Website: macys
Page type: customer-info-address
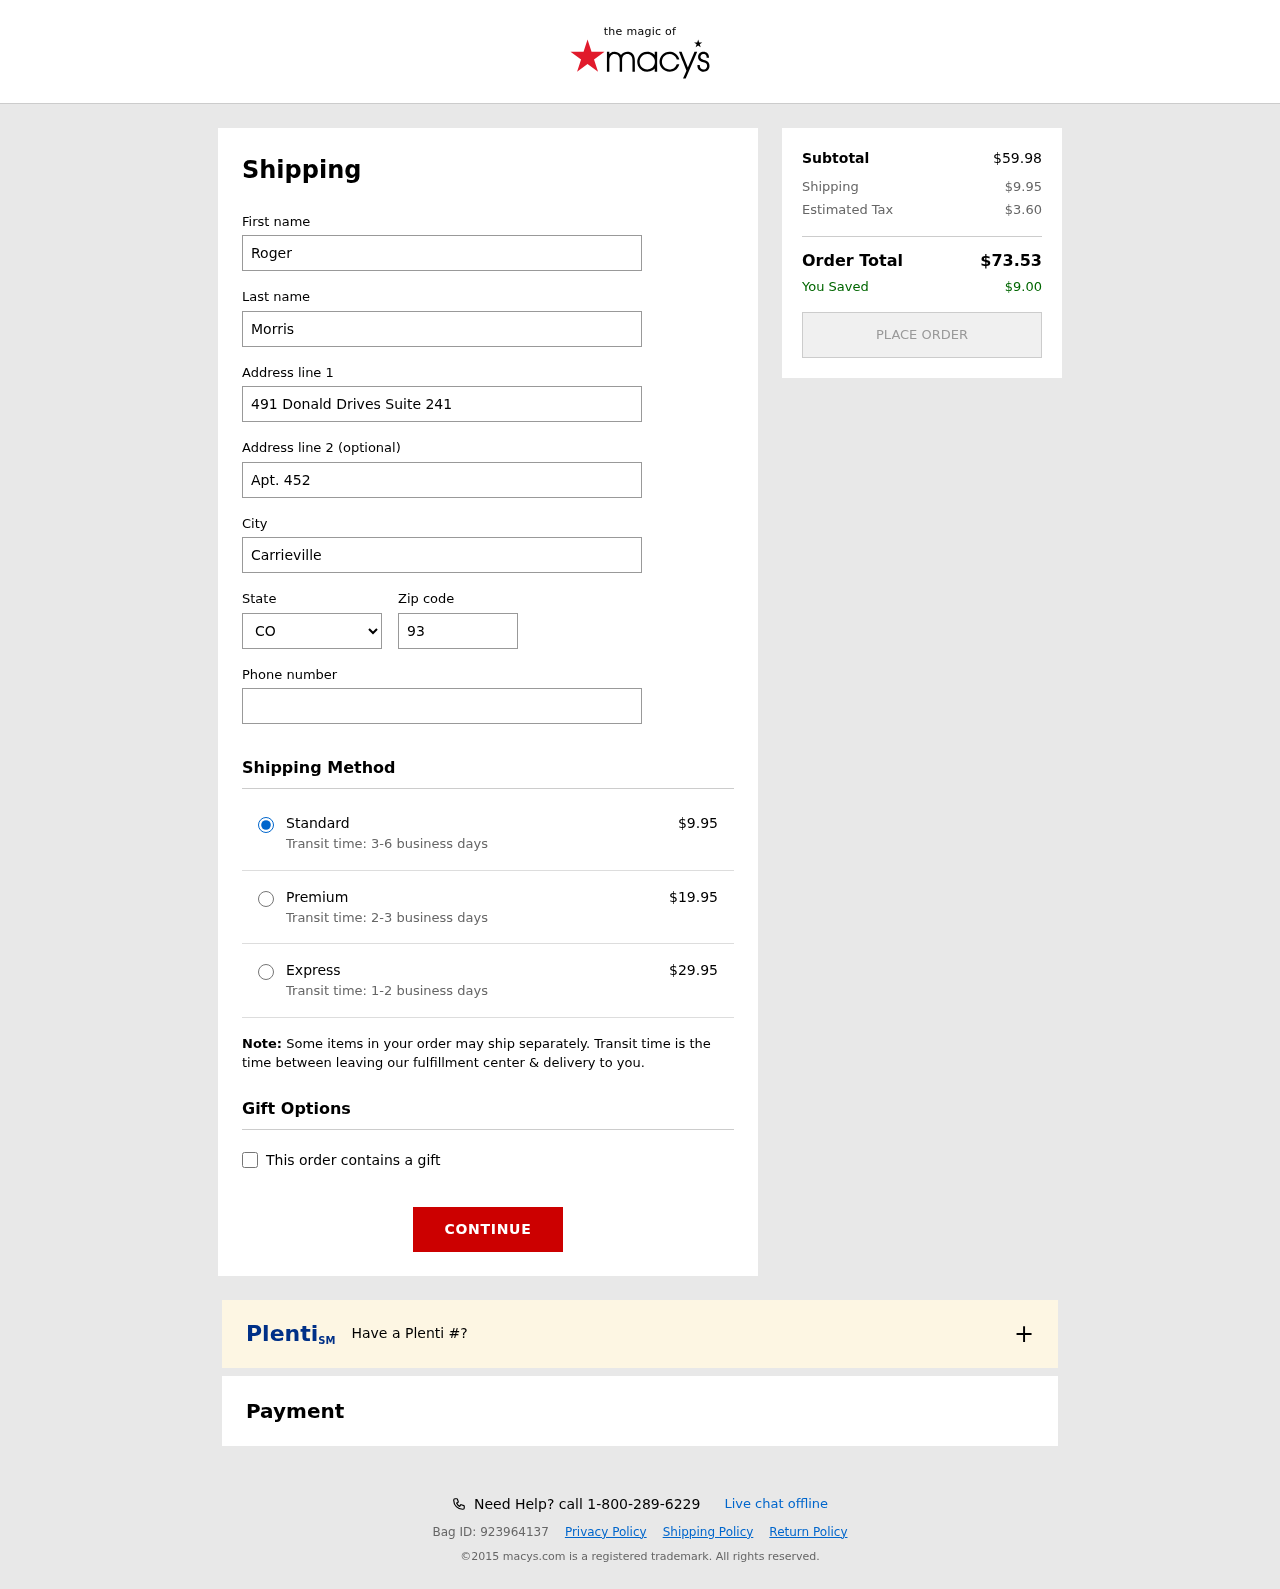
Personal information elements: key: PII_CITY
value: Carrieville
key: PII_FIRSTNAME
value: Roger
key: PII_LASTNAME
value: Morris
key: PII_PHONE
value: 8556310638
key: PII_POSTCODE
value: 93784
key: PII_STATE_ABBR
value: CO
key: PII_STREET
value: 491 Donald Drives Suite 241
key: PII_STREET2
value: Apt. 452
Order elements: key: ORDER_SHIPPING_COST
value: $9.95
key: ORDER_SHIPPING_COST_PREMIUM
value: $19.95
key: ORDER_SHIPPING_COST_EXPRESS
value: $29.95
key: ORDER_SUBTOTAL
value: $59.98
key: ORDER_TAX
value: $3.60
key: ORDER_TOTAL
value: $73.53
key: ORDER_SAVINGS
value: $9.00